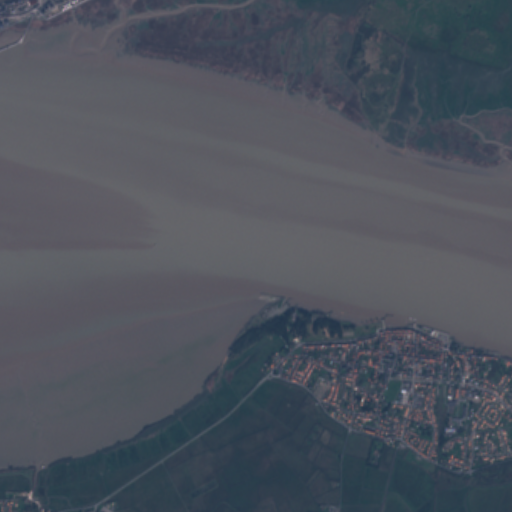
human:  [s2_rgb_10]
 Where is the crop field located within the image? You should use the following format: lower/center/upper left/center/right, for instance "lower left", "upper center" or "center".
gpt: The crop field is located in the lower right of the image.
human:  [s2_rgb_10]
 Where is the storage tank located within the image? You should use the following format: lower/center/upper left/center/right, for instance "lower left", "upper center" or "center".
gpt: The storage tank is located in the upper left of the image.
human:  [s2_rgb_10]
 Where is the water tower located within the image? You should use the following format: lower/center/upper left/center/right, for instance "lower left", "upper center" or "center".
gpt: The water tower is located in the lower center of the image.
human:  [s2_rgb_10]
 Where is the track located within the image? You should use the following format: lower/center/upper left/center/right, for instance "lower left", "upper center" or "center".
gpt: There is no track in the image.